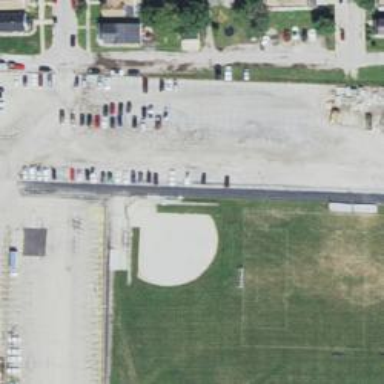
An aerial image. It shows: Softball pitch for leisure land activities.